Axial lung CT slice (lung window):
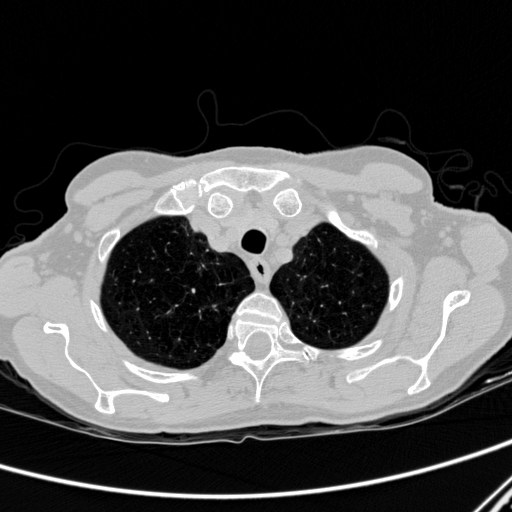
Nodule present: no